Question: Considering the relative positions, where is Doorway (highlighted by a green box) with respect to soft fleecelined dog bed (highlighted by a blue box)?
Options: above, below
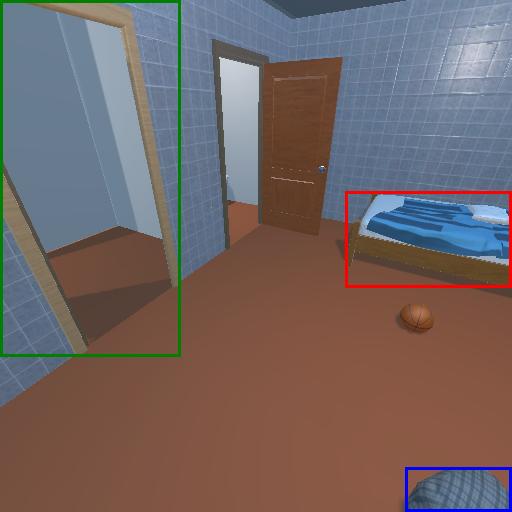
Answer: above